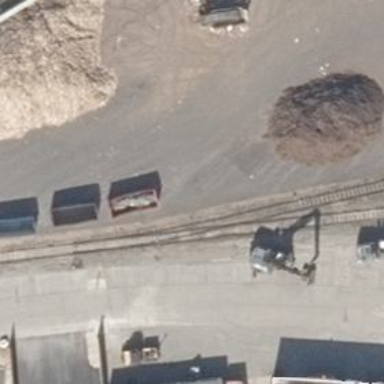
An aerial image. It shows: Railway switch.